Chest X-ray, PA view. Patient: 63 years old, sex F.
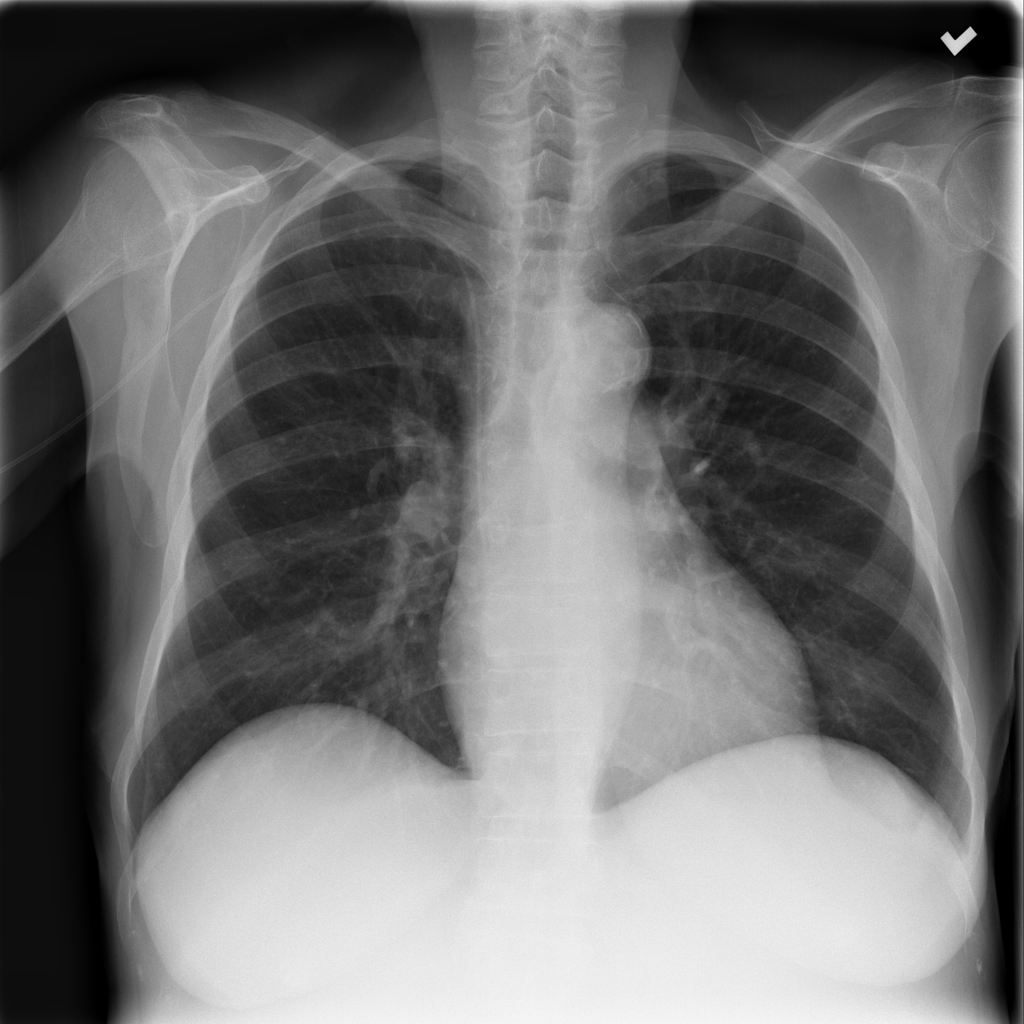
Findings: No Finding